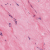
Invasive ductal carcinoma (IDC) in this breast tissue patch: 0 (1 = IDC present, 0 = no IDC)